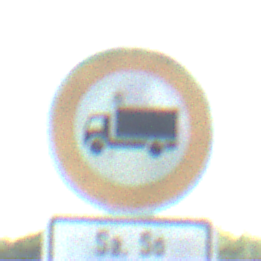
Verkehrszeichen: VerbotFuerKraftfahrzeugeUeberDreiKommaFuenfTonnen
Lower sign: ZeitangabenMitBeschraenkungAufWochentage9
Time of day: Midday
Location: Outdoor (Nature)
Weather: Clear
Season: NotSpecified
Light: Natural